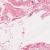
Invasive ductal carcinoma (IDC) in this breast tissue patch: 0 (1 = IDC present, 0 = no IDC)